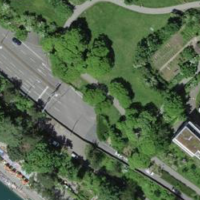
EUNIS habitat code: 53
Species observed at this site:
Turdus merula